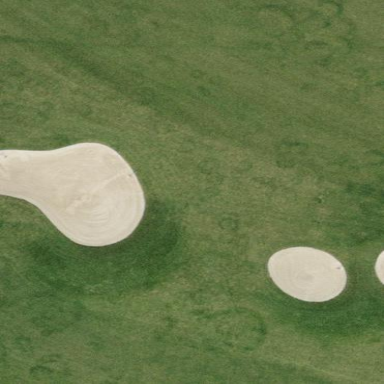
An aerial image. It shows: Sand bunker on golf course.